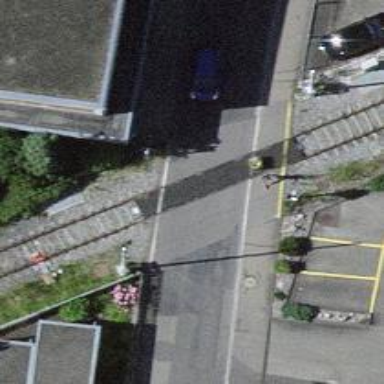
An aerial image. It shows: Level crossing along the railway.